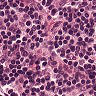
Metastatic tissue present: no